Interaction volume radius: 5 \u00c5
Interaction volume height: 40 \u00c5
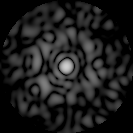
Disorder parameter: 0.8286